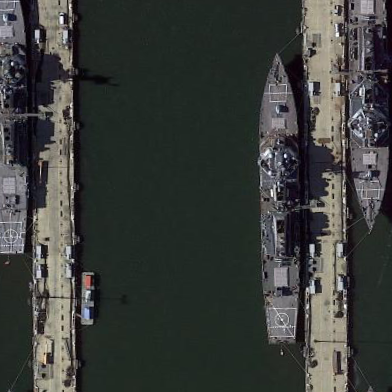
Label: destroyer